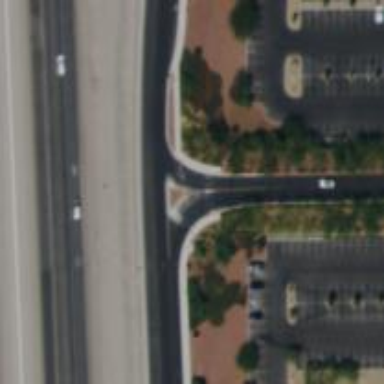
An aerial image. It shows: Primary link road with asphalt surface.